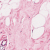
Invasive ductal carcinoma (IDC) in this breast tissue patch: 0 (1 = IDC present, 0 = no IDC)